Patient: sex F, age 63
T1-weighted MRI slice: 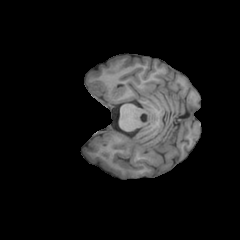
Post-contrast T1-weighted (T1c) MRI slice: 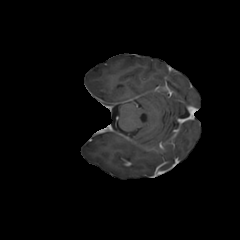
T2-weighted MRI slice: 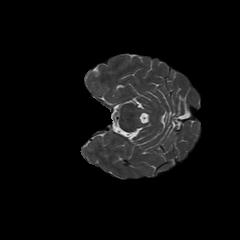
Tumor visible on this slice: no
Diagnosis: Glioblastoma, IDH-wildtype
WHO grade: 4